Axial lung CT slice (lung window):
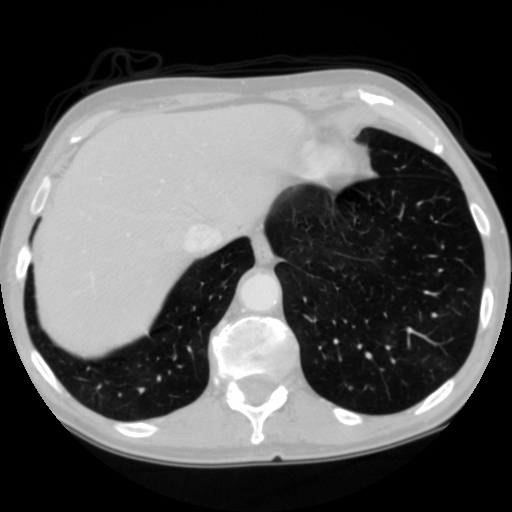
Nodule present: no